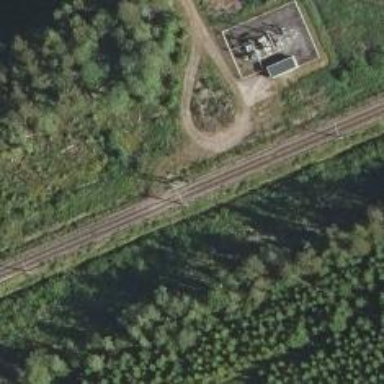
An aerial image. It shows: Neutral section for electricity along the railway.